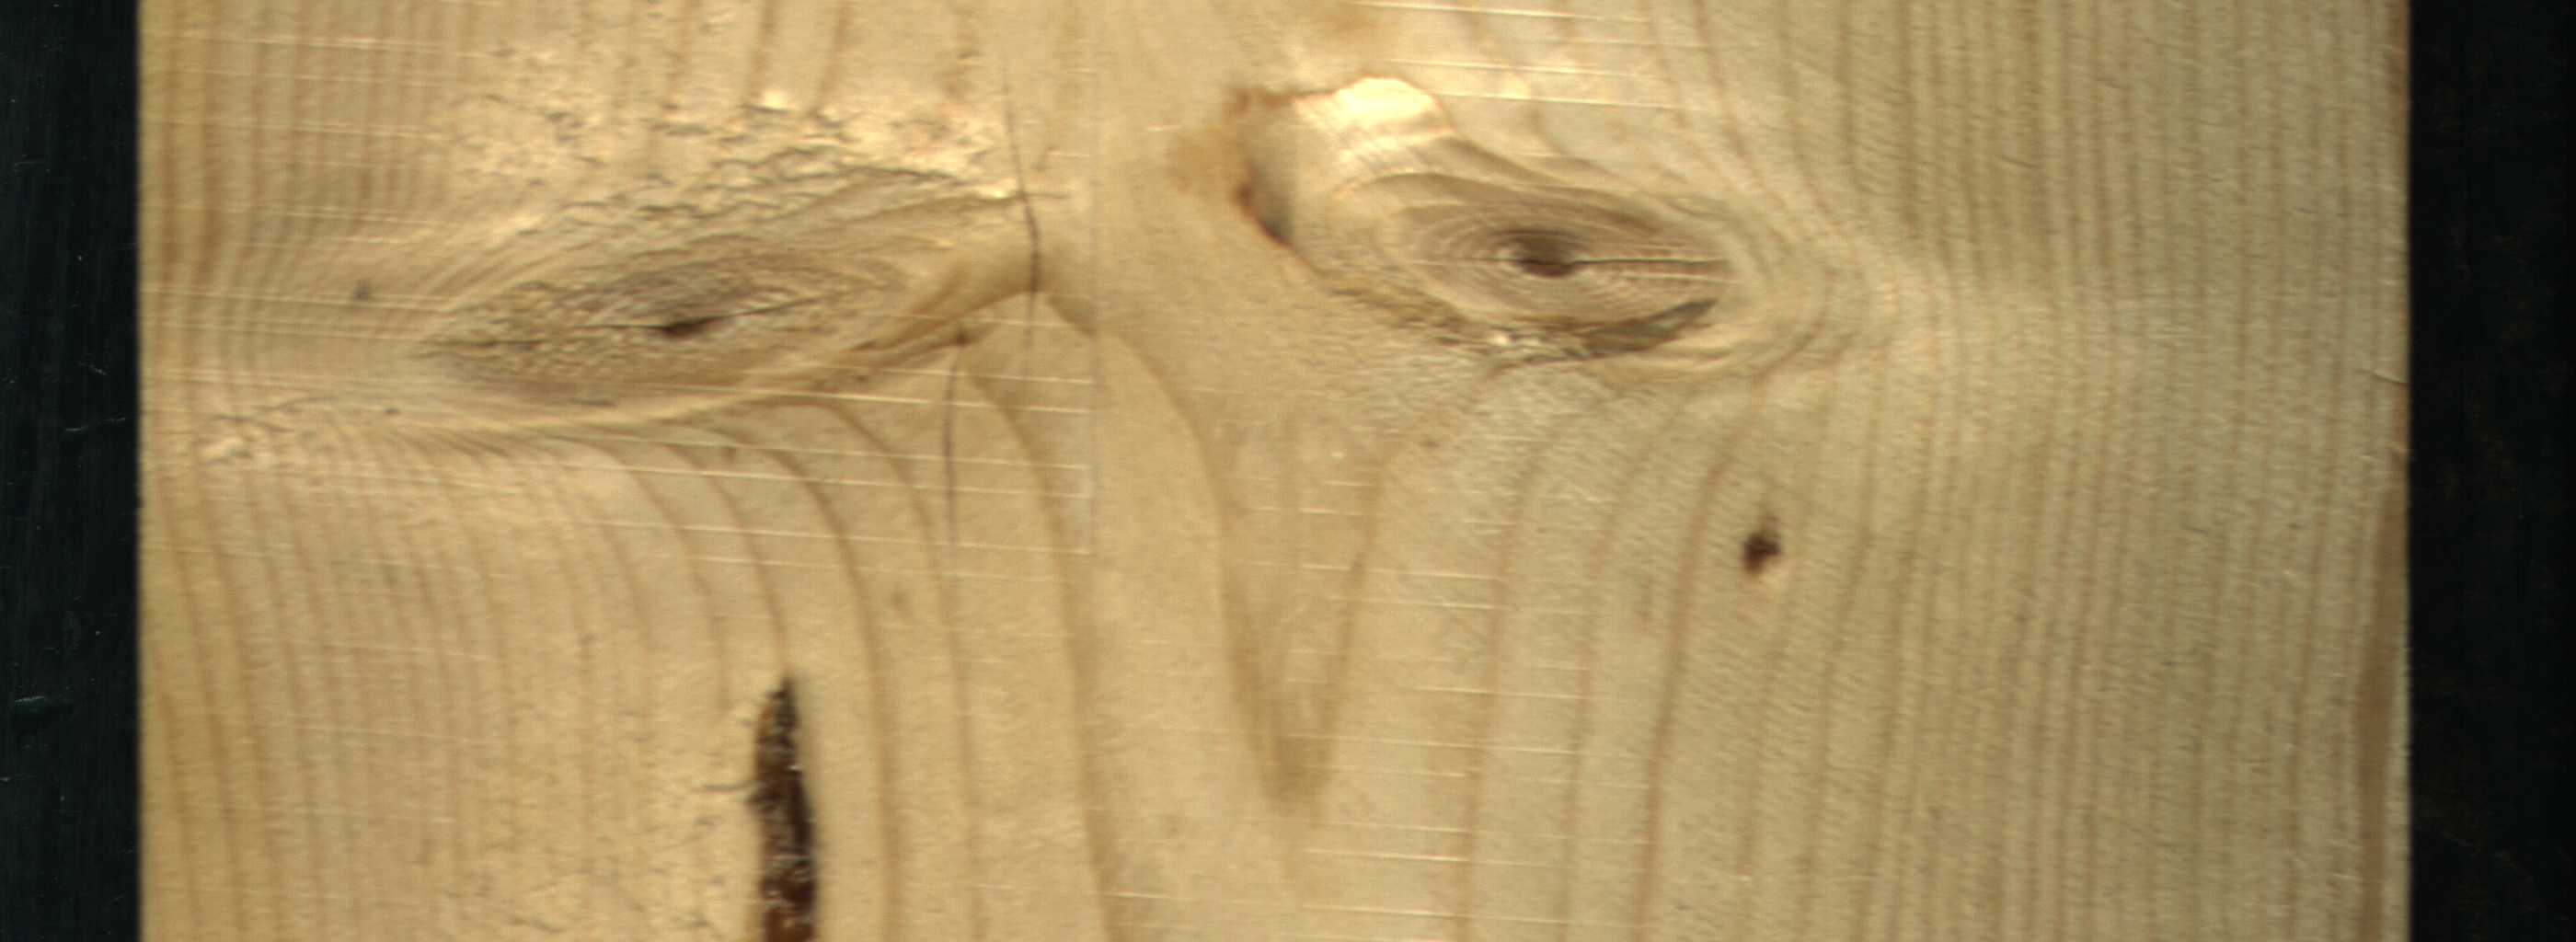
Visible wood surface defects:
resin
resin
knot_with_crack
knot_with_crack